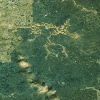
Label: land